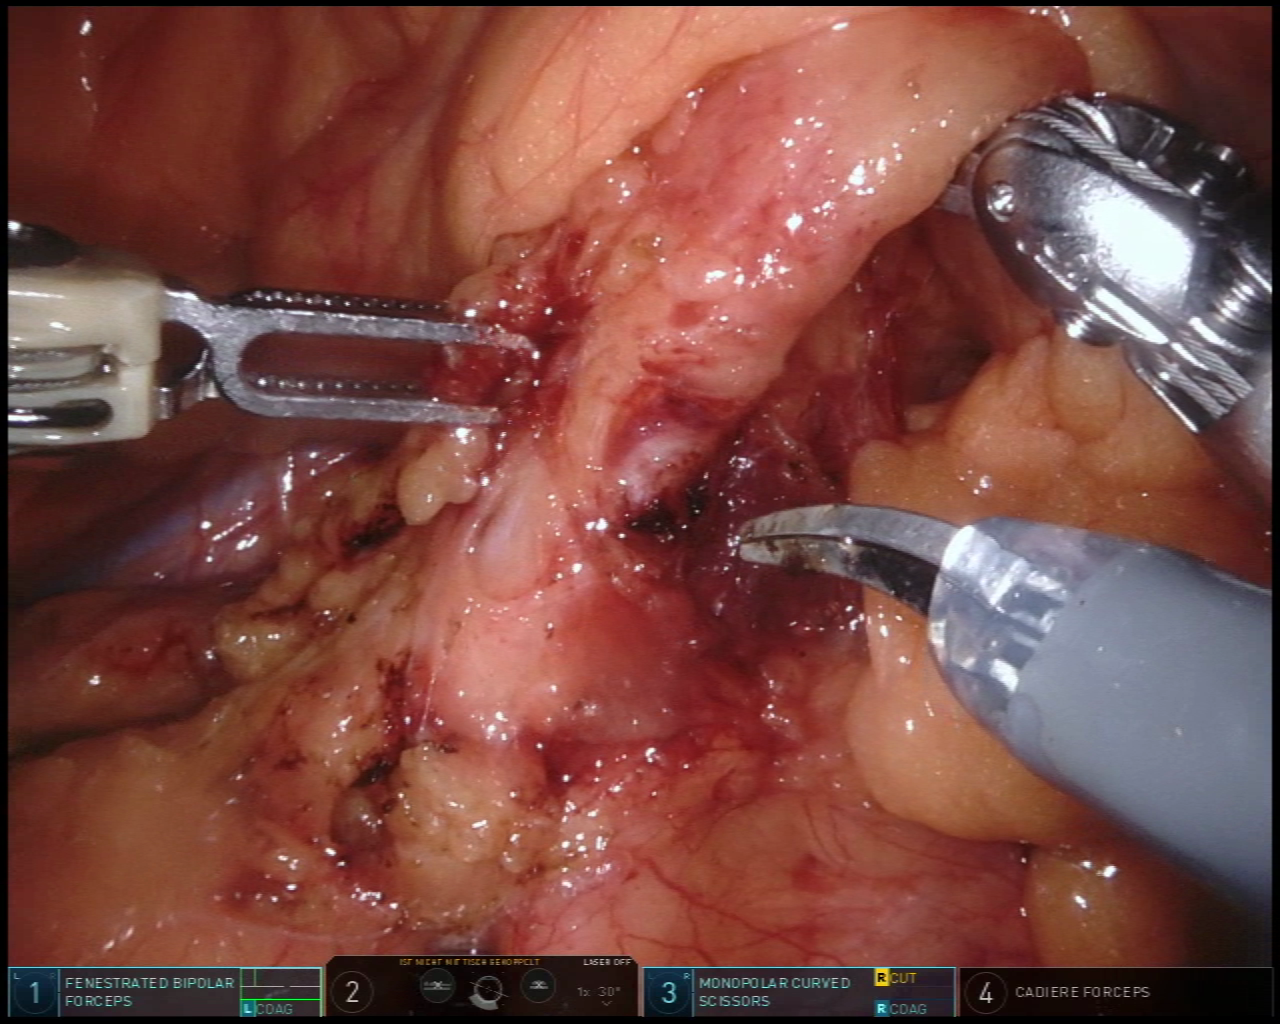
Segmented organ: intestinal_veins
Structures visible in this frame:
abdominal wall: no
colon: no
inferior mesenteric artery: yes
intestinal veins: yes
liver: no
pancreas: no
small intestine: no
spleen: no
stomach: no
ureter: no
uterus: no
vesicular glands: no